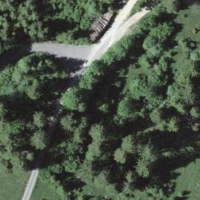
EUNIS habitat code: 44
Species observed at this site:
Tussilago farfara